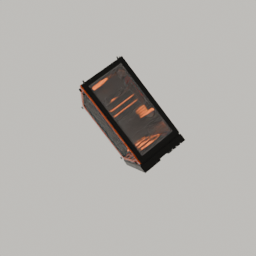
Label: electronics